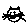
Label: cat